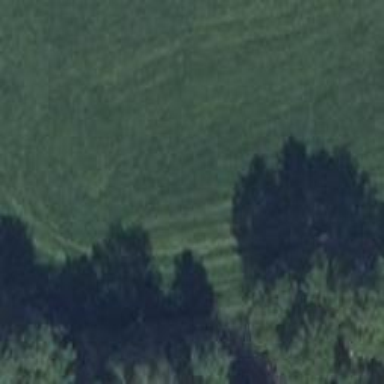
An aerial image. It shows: Grass track road with grade 5 tracktype.